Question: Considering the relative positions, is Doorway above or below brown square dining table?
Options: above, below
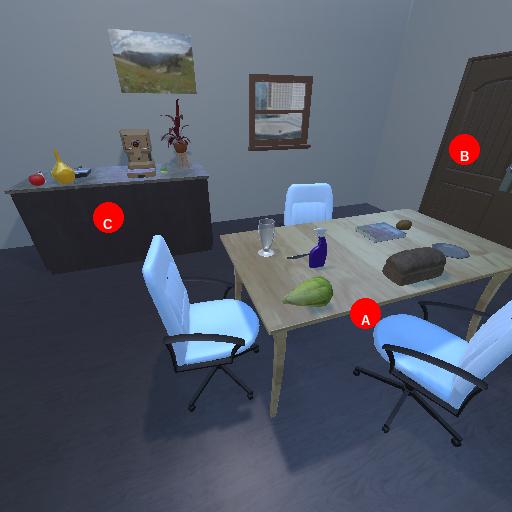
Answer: above